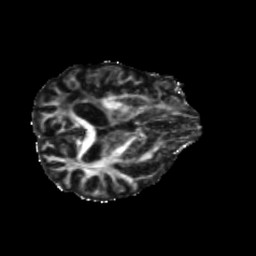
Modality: FA
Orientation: axial
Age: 64
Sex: male
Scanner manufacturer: siemens
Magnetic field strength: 3 T
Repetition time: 5.25 s
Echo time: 0.08 s